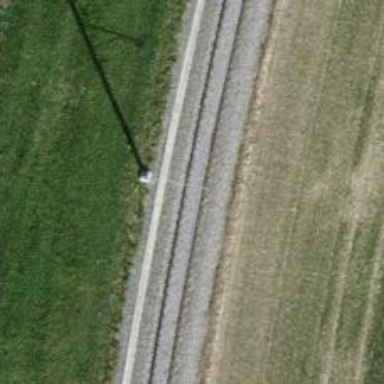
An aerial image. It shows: Narrow-gauge railway track with electrified contact line. The railway has one track.